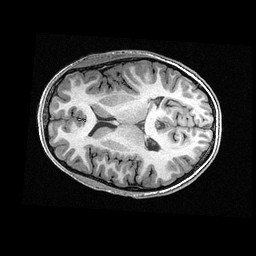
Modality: T1w
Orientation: axial
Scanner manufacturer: ge
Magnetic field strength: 3 T
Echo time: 0.00318 s